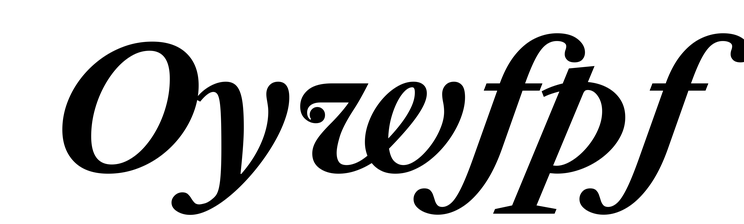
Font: LibreCaslonText-Italic_Bold_Italic